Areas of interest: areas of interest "Hailing Ren Da Thematic Park"
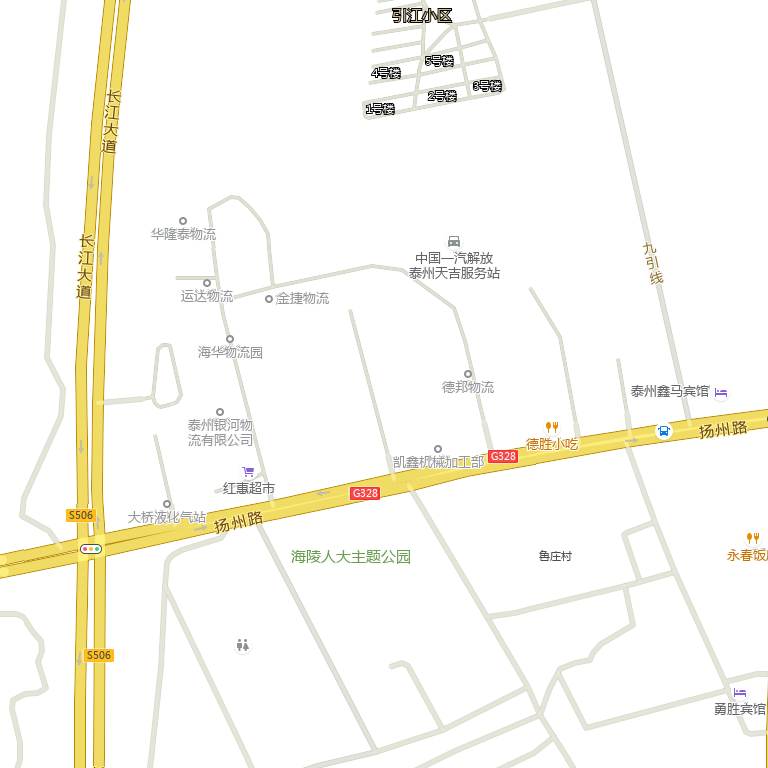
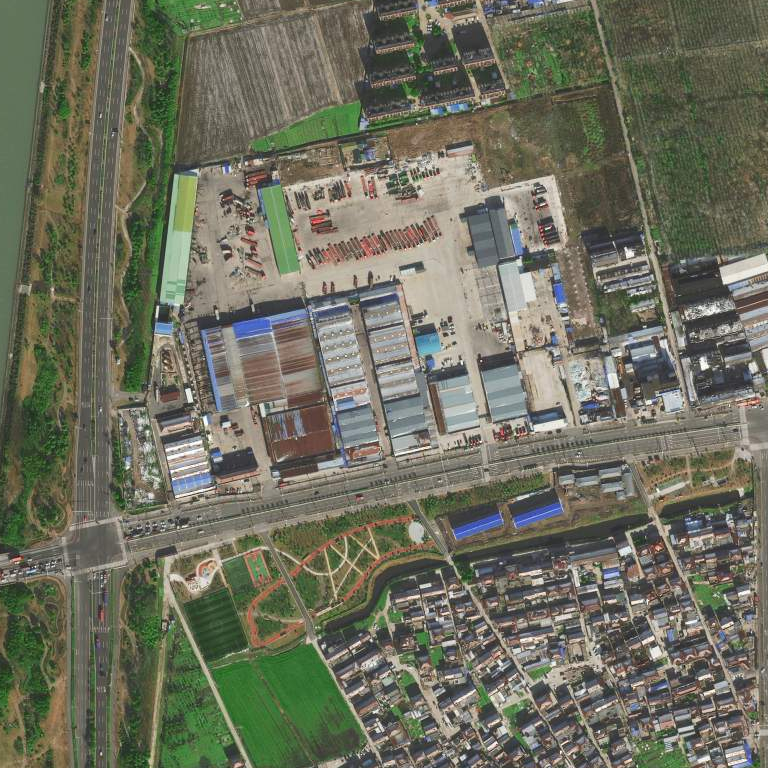